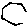
Label: hexagon